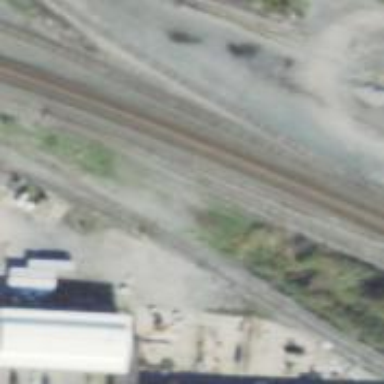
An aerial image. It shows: Abandoned railway.